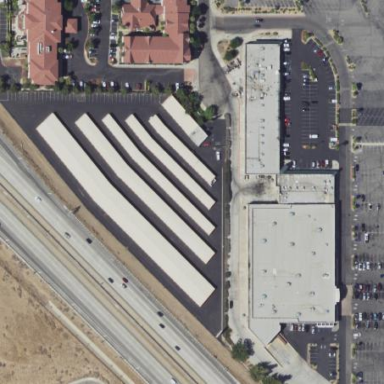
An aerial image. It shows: Warehouse building used for storing goods.